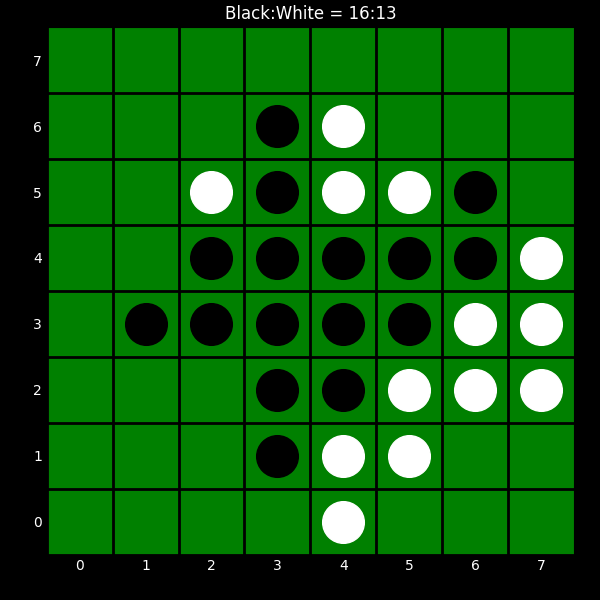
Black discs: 16
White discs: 13